Question: I've installed SQL Server 2012 Express. I'm doing some test with this and Server 2008 Express.
With 2008, all is ok. But with the 2012, I get some troubles.
I'm using it from my c# app, with code like this:
'''
t = server.ConnectionContext.ExecuteNonQuery("SELECT * FROM sys.server_principals");
'''
The query in the row above is only a test I've done, after the script I need get error.
But, also this get the same error: . But why? I saw around that this error comes when something is done about the log... or not?
Why I get this error? The login data are correctly. This a new installation, so I am logged in as 'sa' (the script will then create a new user).
The same script works perfectly with SQL Server 2008 Express. I don't get why with 2012 is in this way.. what am I missing? Further, I install both 2008 and 2012 from command line with the same parameter:
'''
/q /hideconsole /action=Install /features=SQL /instancename=SQLEXPRESS
/securitymode=SQL /sapwd=xxx /enableranu=1 /sqlsvcaccount="NT Authority\Network Service"
/AddCurrentUserAsSqlAdmin /IAcceptSqlServerLicenseTerms
/skiprules=RebootRequiredCheck
'''
Anyway, the script I want to run is (but, as I said, also the simply SQL above causes the error):
'''
IF NOT EXISTS (SELECT * FROM sys.server_principals WHERE name = ****')
CREATE LOGIN [icaddb]
WITH PASSWORD = '****', DEFAULT_DATABASE = [master],
DEFAULT_LANGUAGE = [us_english], CHECK_EXPIRATION = OFF, CHECK_POLICY = ON
GO
EXEC sys.sp_addsrvrolemember @loginame = ****', @rolename = N'sysadmin'
GO
'''
EDIT:

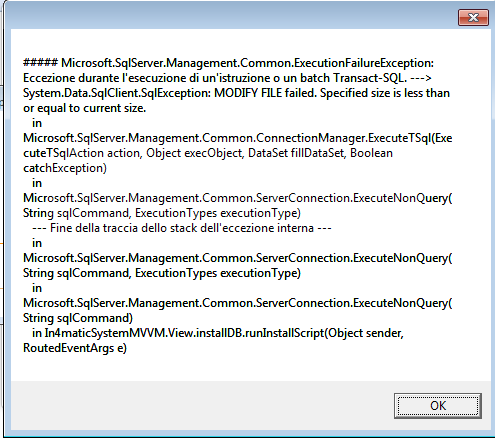
Answer: The problem was this:
'''
CREATE DATABASE [IN4MATICSystemSCRIPT_TEST2]
GO
ALTER DATABASE IN4MATICSystemSCRIPT_TEST2 MODIFY FILE
( NAME = N'IN4MATICSystemSCRIPT_TEST2' , SIZE = 8384KB , MAXSIZE = UNLIMITED, FILEGROWTH = 1024KB )
GO
ALTER DATABASE IN4MATICSystemSCRIPT_TEST2 MODIFY FILE
( NAME = N'IN4MATICSystemSCRIPT_TEST2_log' , SIZE = 24384KB , MAXSIZE = 2048GB , FILEGROWTH = 10%)
GO
'''
Solved removing these rows.